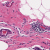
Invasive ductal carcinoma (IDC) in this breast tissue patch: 0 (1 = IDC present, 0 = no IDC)